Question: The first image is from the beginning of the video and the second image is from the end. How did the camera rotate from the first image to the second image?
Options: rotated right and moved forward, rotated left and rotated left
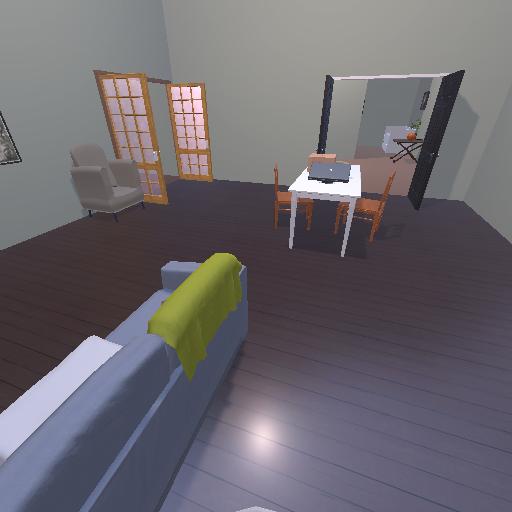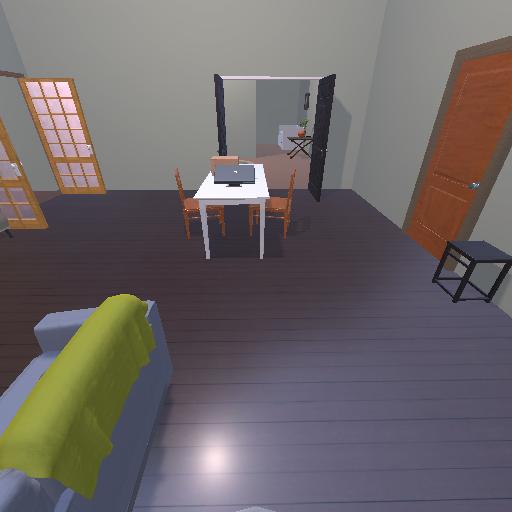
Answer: rotated right and moved forward